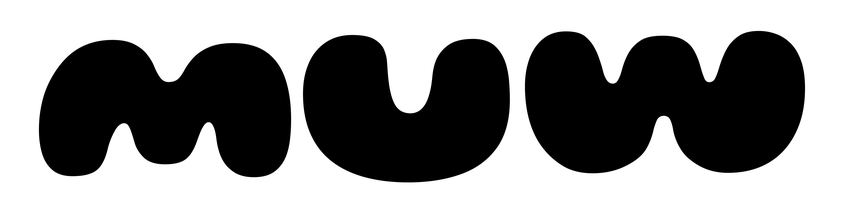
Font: Gluten_Black